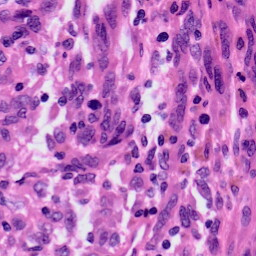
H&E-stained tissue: Skin